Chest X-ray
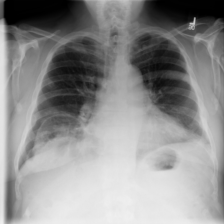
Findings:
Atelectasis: negative
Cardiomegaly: positive
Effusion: negative
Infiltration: negative
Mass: negative
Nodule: negative
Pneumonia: negative
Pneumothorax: negative
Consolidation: negative
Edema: negative
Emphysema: negative
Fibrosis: negative
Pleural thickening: negative
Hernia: negative